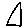
Label: triangle